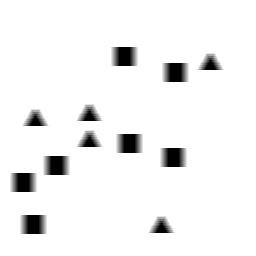
Squares: 7
Triangles: 5
Stars: 0
Total shapes: 12